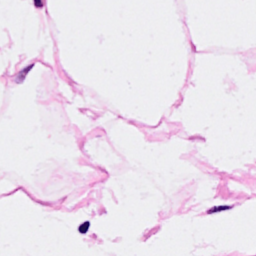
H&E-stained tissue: Breast